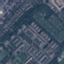
Land use / land cover: Residential